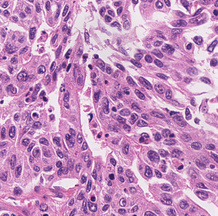
Tumor epithelial tissue: yes
Tumor-associated stroma tissue: no
Normal tissue: no